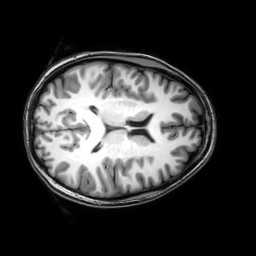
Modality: T1w
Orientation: axial
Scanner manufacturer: philips
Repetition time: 0.008102 s
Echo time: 0.003706 s